Aerial crown-view tile of a tropical tree (Barro Colorado Island, Panama), acquired 20240716:
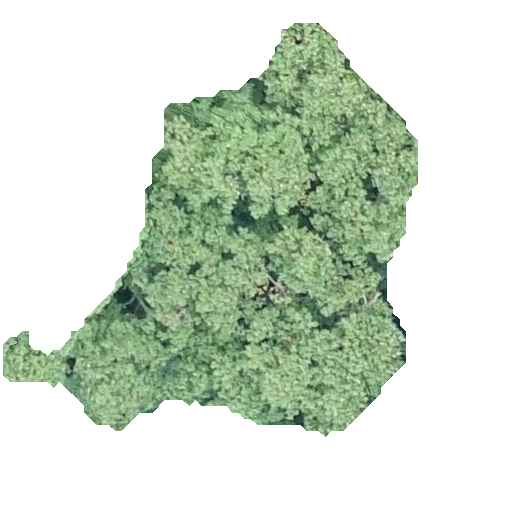
Species: Hieronyma alchorneoides
GBIF accepted scientific name: Hieronyma alchorneoides
Crown area: 151.132 m²